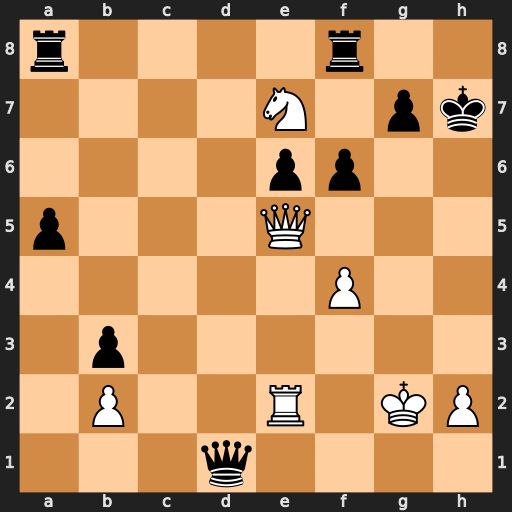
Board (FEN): r4r2/4N1pk/4pp2/p3Q3/5P2/1p6/1P2R1KP/3q4
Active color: w
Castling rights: -
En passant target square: -
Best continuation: Qh5#